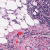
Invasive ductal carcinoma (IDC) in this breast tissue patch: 1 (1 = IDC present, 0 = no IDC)